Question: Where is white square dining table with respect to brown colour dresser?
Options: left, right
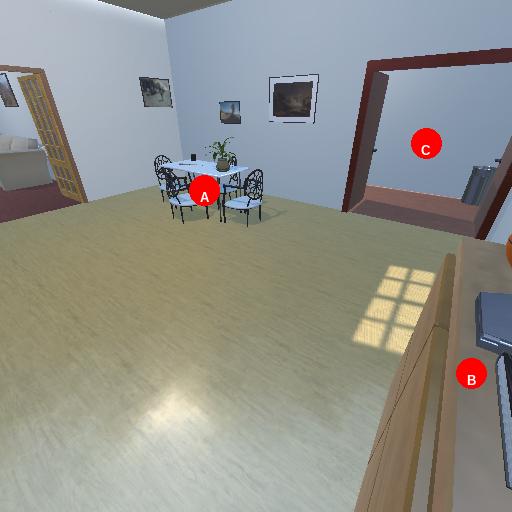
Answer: left